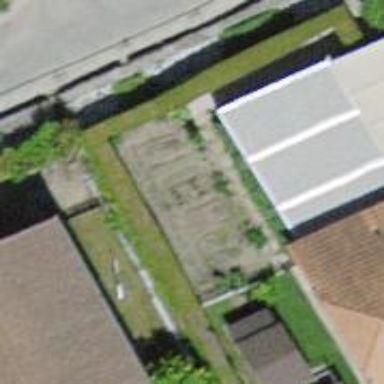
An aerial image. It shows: Garage building.